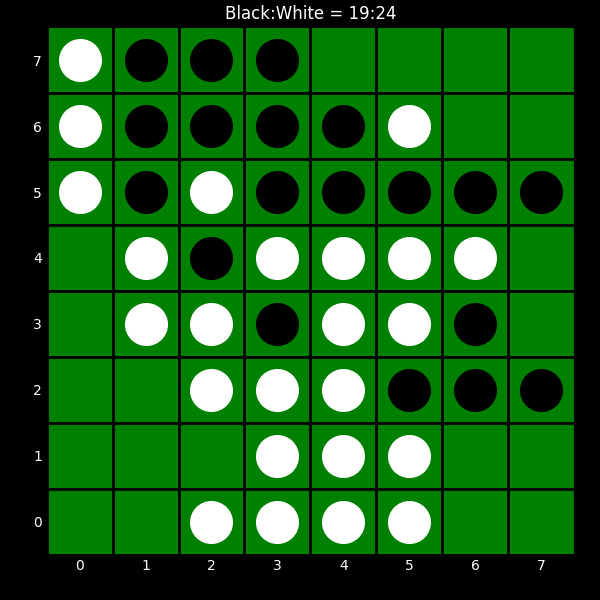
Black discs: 19
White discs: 24